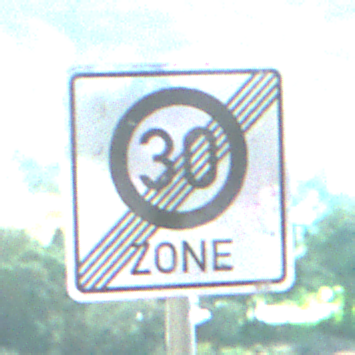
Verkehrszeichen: EndeZone30
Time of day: Night
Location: Outdoor (Nature)
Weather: PartlyCloudy
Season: NotSpecified
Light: Natural